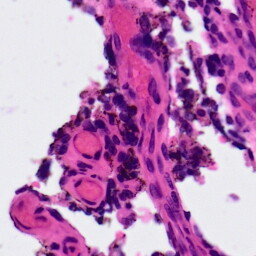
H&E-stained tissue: Ovarian